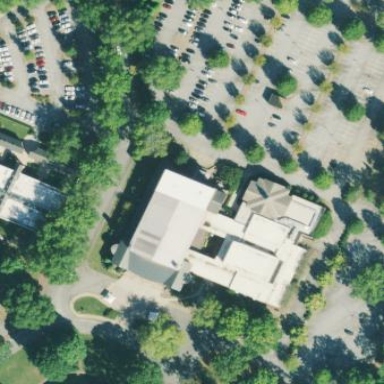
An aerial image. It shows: University building.